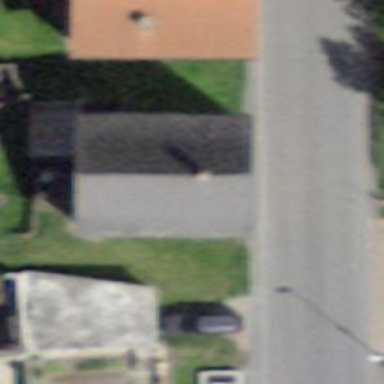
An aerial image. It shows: Simple and straightforward house.